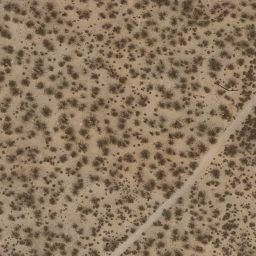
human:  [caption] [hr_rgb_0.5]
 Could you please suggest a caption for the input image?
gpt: Lots of plants scattered in the loess ground. .

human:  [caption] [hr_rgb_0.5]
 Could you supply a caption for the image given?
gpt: There are some grey plants scattered on the ground .

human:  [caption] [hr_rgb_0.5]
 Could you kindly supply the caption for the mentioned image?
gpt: This is a chaparral .

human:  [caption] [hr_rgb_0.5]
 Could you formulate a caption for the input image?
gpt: Lots of plants scattered on the ground. .

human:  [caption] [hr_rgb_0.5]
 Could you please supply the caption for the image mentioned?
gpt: Some grey plants are scattered in the loess ground .